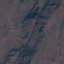
Land use / land cover class: HerbaceousVegetation